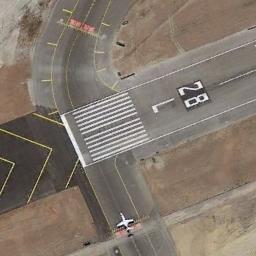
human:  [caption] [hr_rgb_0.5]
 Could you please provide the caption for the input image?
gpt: There is brown bare ground next to the runway  There is a white '28L' and a short line sign on the runway  There is an airplane on the runway .

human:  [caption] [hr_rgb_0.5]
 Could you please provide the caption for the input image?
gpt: The runway is on the bare land .

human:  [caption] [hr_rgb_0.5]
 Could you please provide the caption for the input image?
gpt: The runway has a threshold marking and the designation marking is 28L .

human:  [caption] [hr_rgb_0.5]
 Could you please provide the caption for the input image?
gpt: There is a plane on the runway .

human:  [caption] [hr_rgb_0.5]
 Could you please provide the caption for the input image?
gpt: There are brown bare land near the runway with white marks .